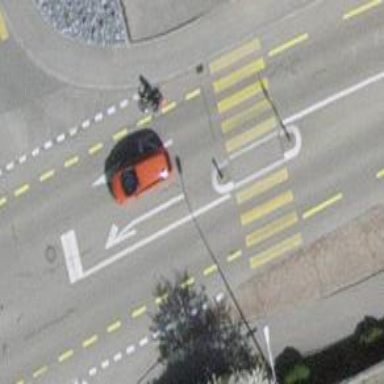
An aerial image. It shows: Secondary road with asphalt surface and dedicated cycle lane.